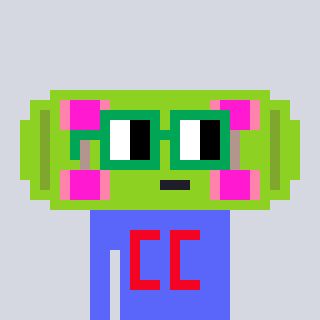
a pixel art character with square green glasses, a skateboard-shaped head and a purple-colored body on a cool background